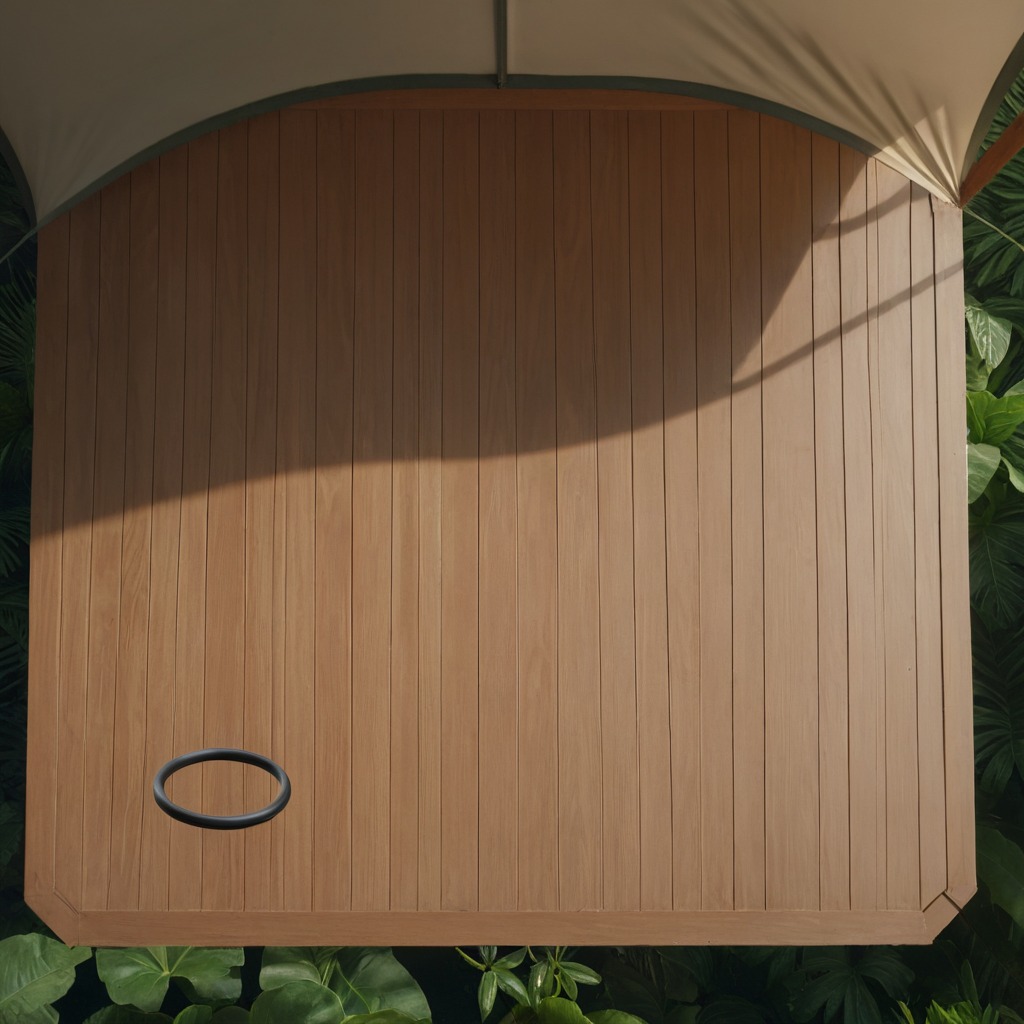
A rubber O-ring is lying on the wooden table.